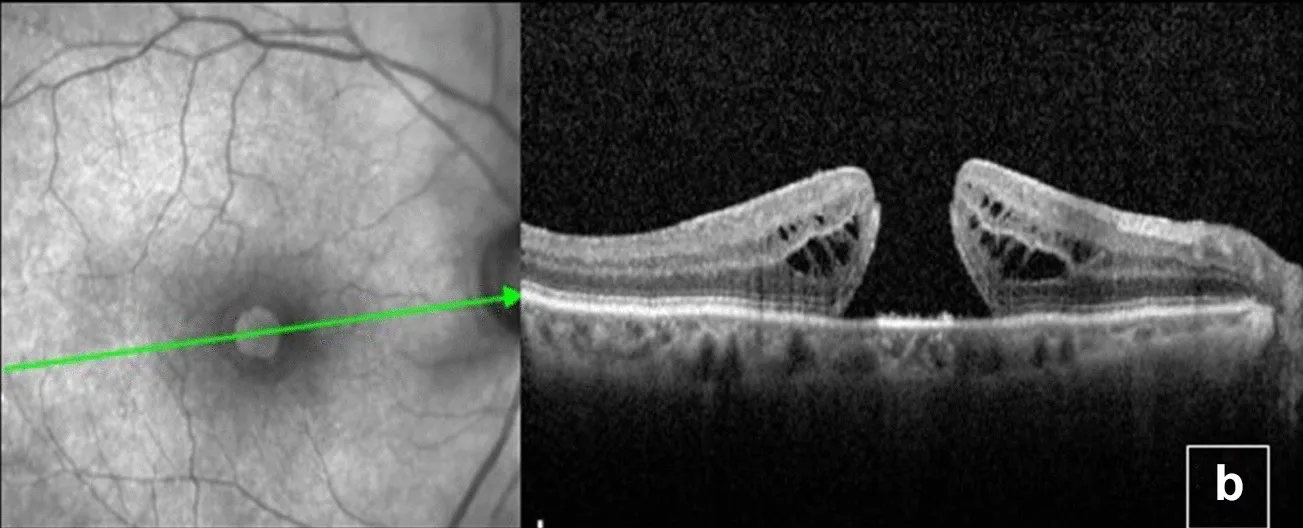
Color fundus picture and optical coherence tomography (OCT) before surgery, showing large macular hole (a, b).
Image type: ophthalmic_imaging (oct)